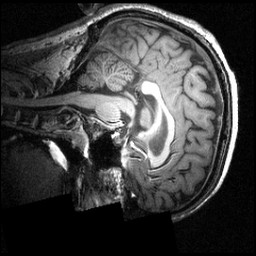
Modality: T1w
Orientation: sagittal
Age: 22
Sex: male
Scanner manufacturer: siemens
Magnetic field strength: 3.951 T
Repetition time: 1.5 s
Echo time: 0.00335 s